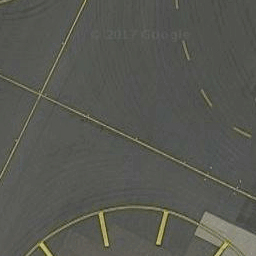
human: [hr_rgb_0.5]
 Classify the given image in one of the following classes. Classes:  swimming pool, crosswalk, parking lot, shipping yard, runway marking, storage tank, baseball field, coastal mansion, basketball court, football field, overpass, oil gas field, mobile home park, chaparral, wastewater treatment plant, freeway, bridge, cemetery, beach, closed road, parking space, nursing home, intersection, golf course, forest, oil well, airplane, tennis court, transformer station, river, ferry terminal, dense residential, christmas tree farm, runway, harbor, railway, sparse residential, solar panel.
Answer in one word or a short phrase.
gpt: runway marking